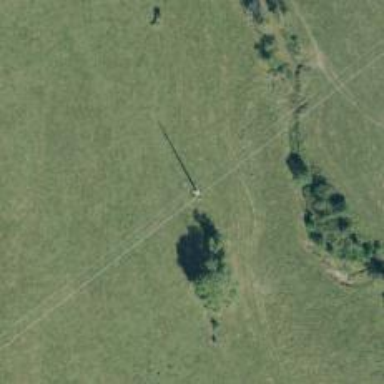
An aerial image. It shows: Power pole.